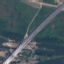
Land use / land cover class: Highway